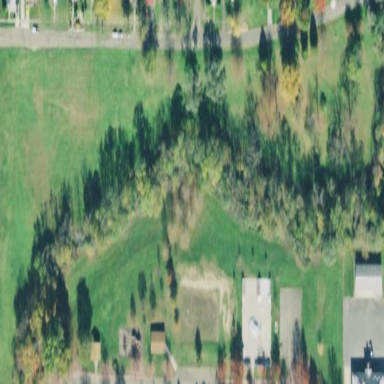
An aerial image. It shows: Disc golf course for leisure activity.